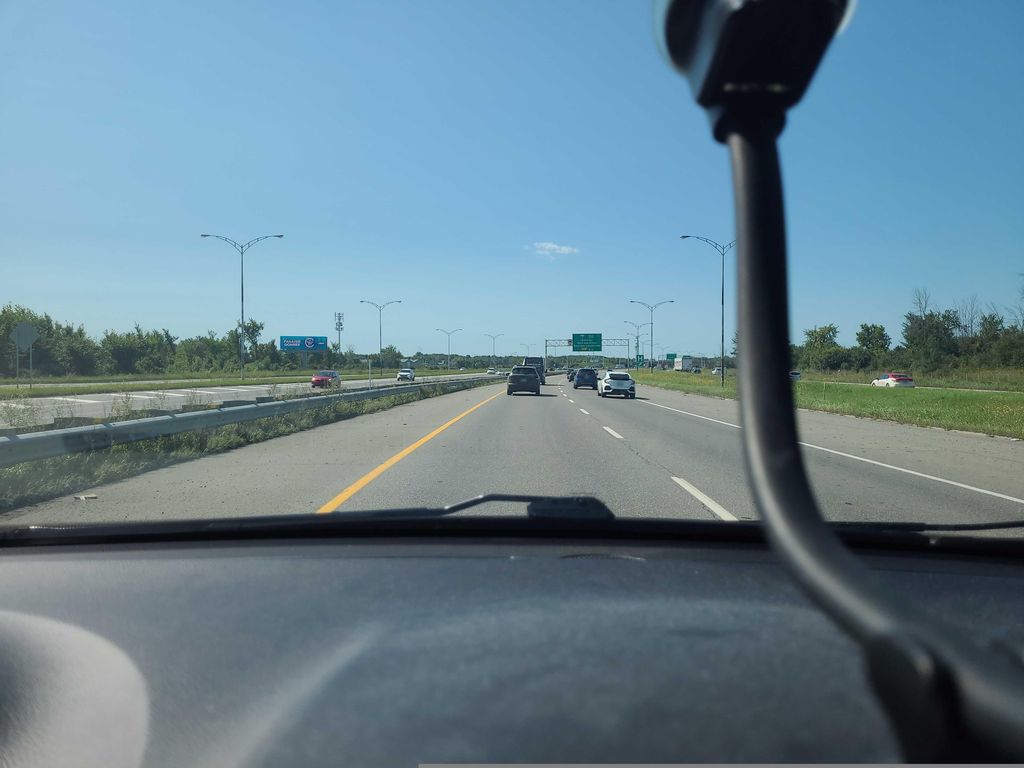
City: montreal